Question: I am currently making a program with the AWT GUI and I'm running into a problem. I basically want an image in the top left hand corner of the screen, and a column of buttons on the right of the image. This isn't what's happening though. When I run the applet, I click a popup saying "Start Program" and then the picture I want is in the applet window itself and the column of buttons is in another window by itself. This is what it looks like:

Is there anyway to fix this so that the image and the buttons are in the same window?
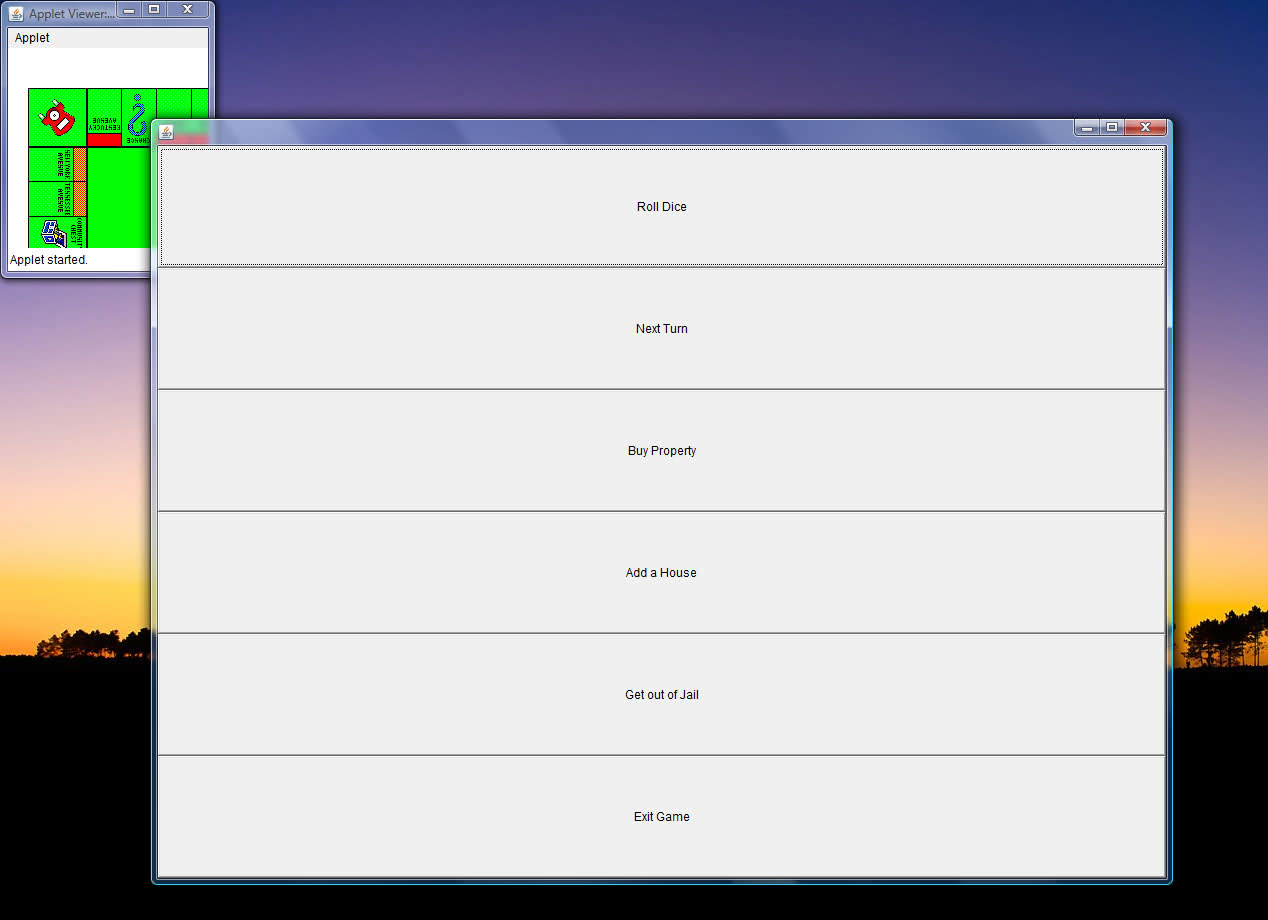
Answer: Yeah. You're creating a frame but your graphic isn't inside the frame. Can't tell much without the code, but the <URL> at java.sun.com isn't bad on this stuff.
---
Okay, a little more (I haven't used AWT in a long time.)
Here's the couple of issues you have. A Frame is a kind of Window -- it wants to be a separate window with its own close button and so forth.
When you create your graphic, you have to tell it was component its parent is; you're somehow parenting it to the Applet. So you have some piece of code that looks like
'''
add(myComponent);
'''
in the context of the Applet as 'this'.
'''
public class myApplet extends Applet {
// lots of stuff here creating your canvas, putting the image in it
// and so forth. There's an example, see fn 1.
// When you're done, you have a component, call it myImage.
add(myImage);
}
'''
You have a Frame, and you're adding your buttons to that.
'''
public class MyFrame extends Frame {
add(new Button(...));
add(new Button(...));
}
'''
You need to move the code that adds your Canvas into the Frame class in some method.
(WARNING: this is complete Java code, I don't recall the names of the right methods offhand. Probably the method in the Applet, at least.
fn1. <URL>